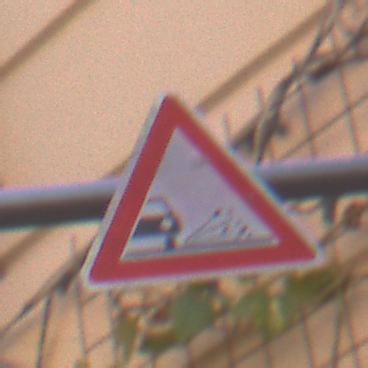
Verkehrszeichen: SplittSchotter
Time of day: MorningAfternoon
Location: Outdoor (Urban)
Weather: Clear
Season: NotSpecified
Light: Natural